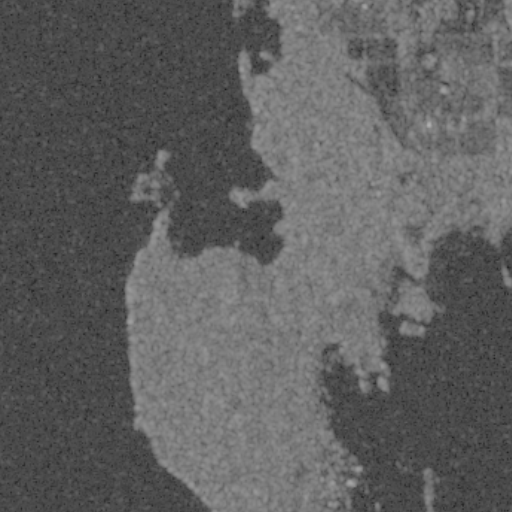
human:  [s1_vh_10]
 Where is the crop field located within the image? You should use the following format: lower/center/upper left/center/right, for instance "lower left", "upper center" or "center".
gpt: The crop field is located in the upper right of the image.
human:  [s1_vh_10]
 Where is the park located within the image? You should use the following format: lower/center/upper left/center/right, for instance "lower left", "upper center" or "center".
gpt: The park is located in the upper right of the image.
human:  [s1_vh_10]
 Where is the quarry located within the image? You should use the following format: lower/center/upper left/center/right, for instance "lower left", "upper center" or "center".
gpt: The quarry is located in the upper right of the image.
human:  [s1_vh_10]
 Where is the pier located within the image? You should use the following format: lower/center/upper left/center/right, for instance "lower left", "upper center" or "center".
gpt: The pier is located in the lower right of the image.
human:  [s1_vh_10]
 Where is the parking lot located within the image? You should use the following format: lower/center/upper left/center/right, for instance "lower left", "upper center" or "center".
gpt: There is no parking lot in the image.

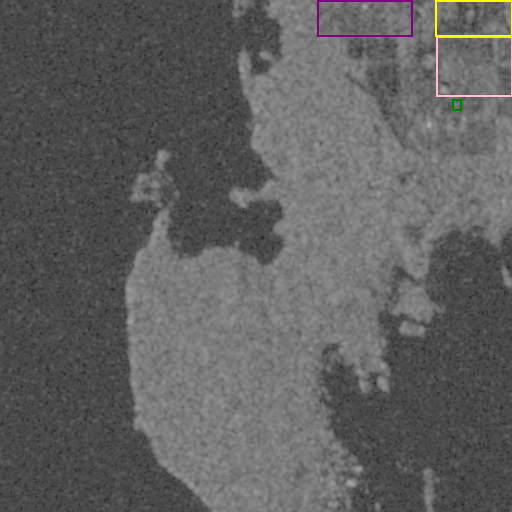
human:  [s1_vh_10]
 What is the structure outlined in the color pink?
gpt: The structure outlined in pink is a crop field.
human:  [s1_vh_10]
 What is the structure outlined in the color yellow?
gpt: The structure outlined in yellow is a park.
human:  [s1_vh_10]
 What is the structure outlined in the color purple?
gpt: The structure outlined in purple is a quarry.
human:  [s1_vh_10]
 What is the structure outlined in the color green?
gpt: The structure outlined in green is a building.
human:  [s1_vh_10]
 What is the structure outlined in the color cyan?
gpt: There is no cyan outline.